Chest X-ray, PA view. Patient: 53 years old, sex M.
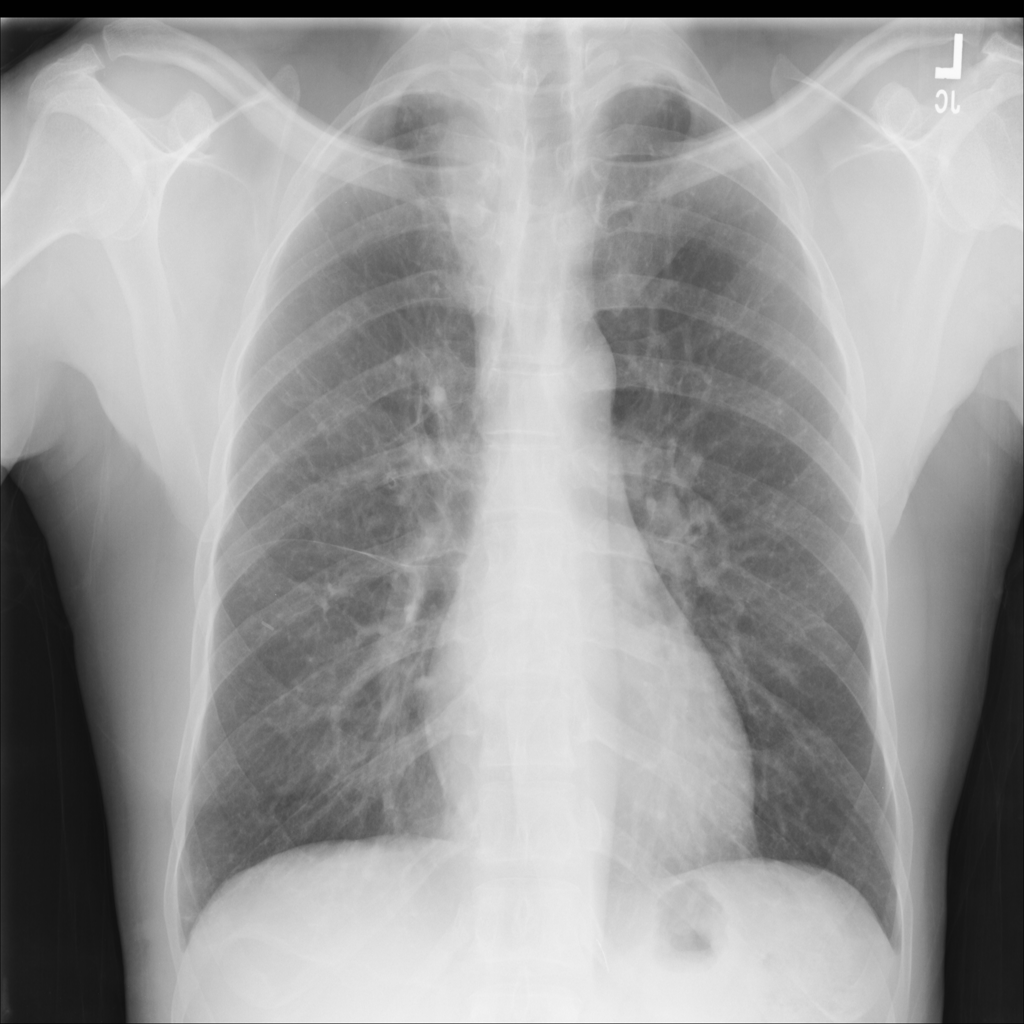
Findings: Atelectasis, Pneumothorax